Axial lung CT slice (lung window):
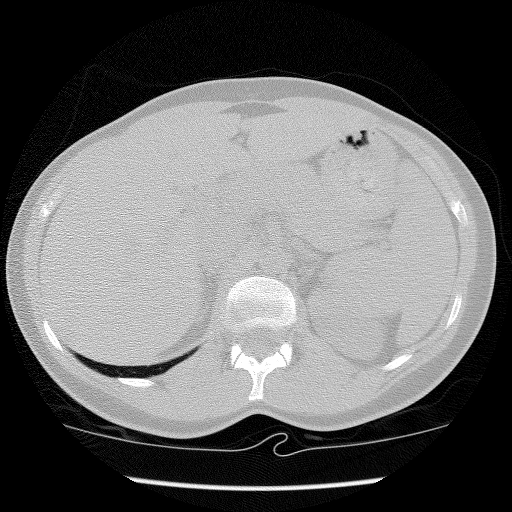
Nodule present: no